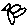
Label: bird